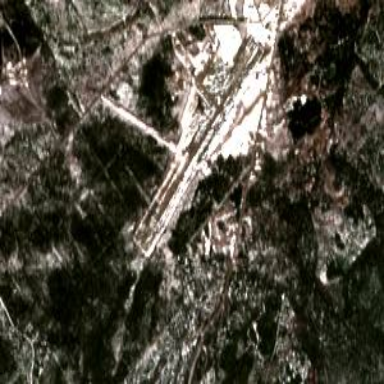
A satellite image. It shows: Asphalt runway at the airport.